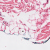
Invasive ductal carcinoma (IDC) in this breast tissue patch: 0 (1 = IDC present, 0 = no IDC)